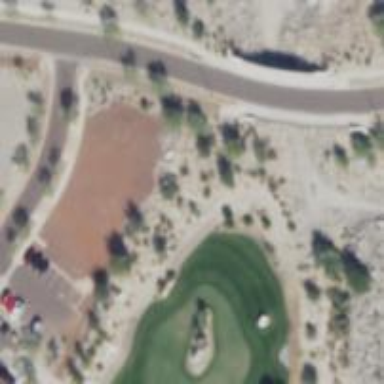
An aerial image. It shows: Path used for both walking and golf.